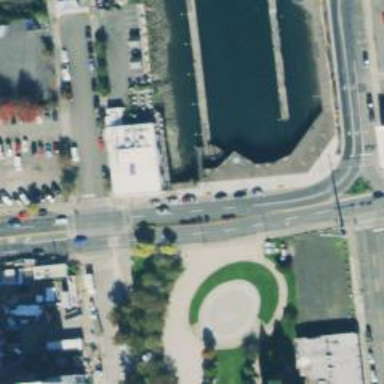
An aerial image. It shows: Footway leading to man-made pier.